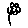
Label: flower